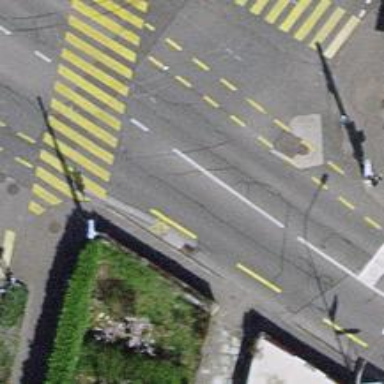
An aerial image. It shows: Road with traffic signals.